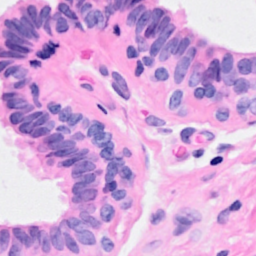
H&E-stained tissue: Breast